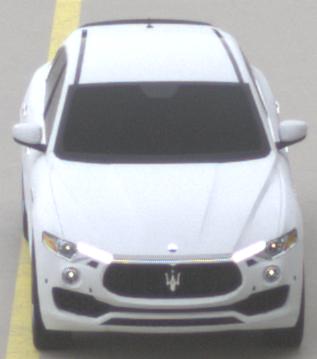
Make: Maserati
Model: Levante GT Hybrid
Detailed model: Levante
Model produced from: 2021/07
Model produced until: 2022/10
Doors: 4
Color: white
Road condition: dry road
Daytime: morning or afternoon
Contrast: low contrast